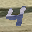
Label: 4